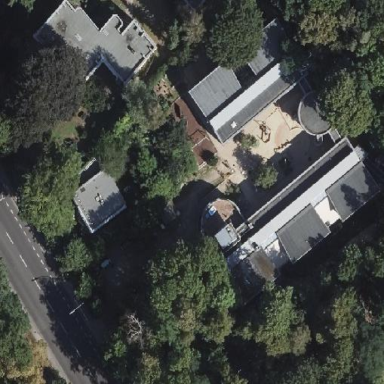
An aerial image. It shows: Kindergarten.